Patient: sex F, age 41
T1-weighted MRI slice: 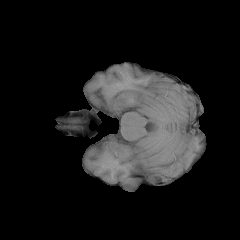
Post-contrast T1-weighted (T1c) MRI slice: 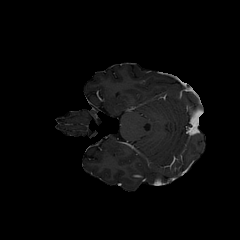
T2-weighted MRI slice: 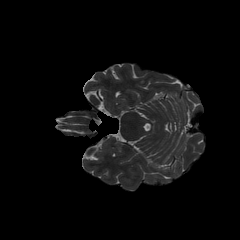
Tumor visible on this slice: no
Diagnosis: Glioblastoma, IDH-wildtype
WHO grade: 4